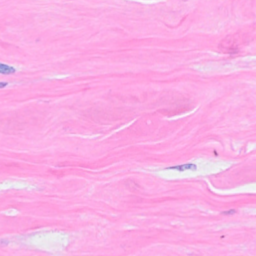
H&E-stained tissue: Breast